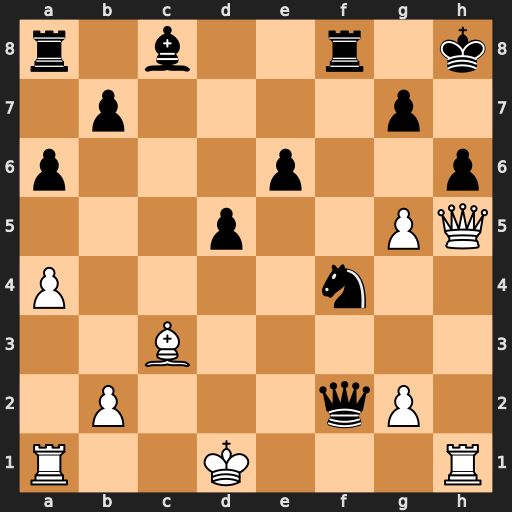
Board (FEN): r1b2r1k/1p4p1/p3p2p/3p2PQ/P4n2/2B5/1P3qP1/R2K3R
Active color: w
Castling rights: -
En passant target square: -
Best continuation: Qxh6+ Kg8 Qxg7#